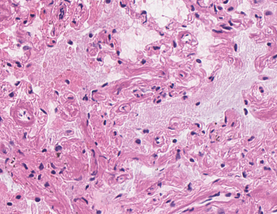
Tumor epithelial tissue: no
Tumor-associated stroma tissue: no
Normal tissue: yes